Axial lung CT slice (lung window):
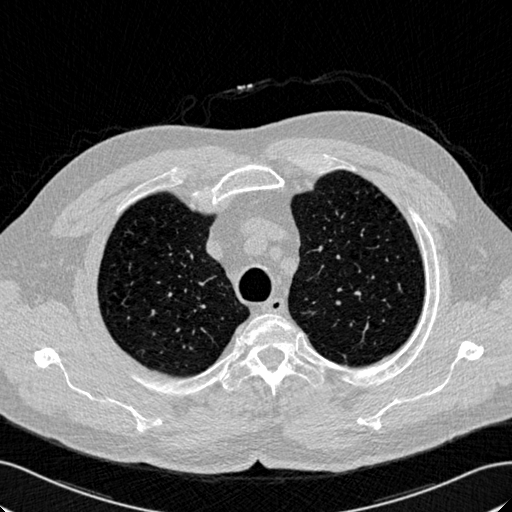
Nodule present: no